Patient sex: M
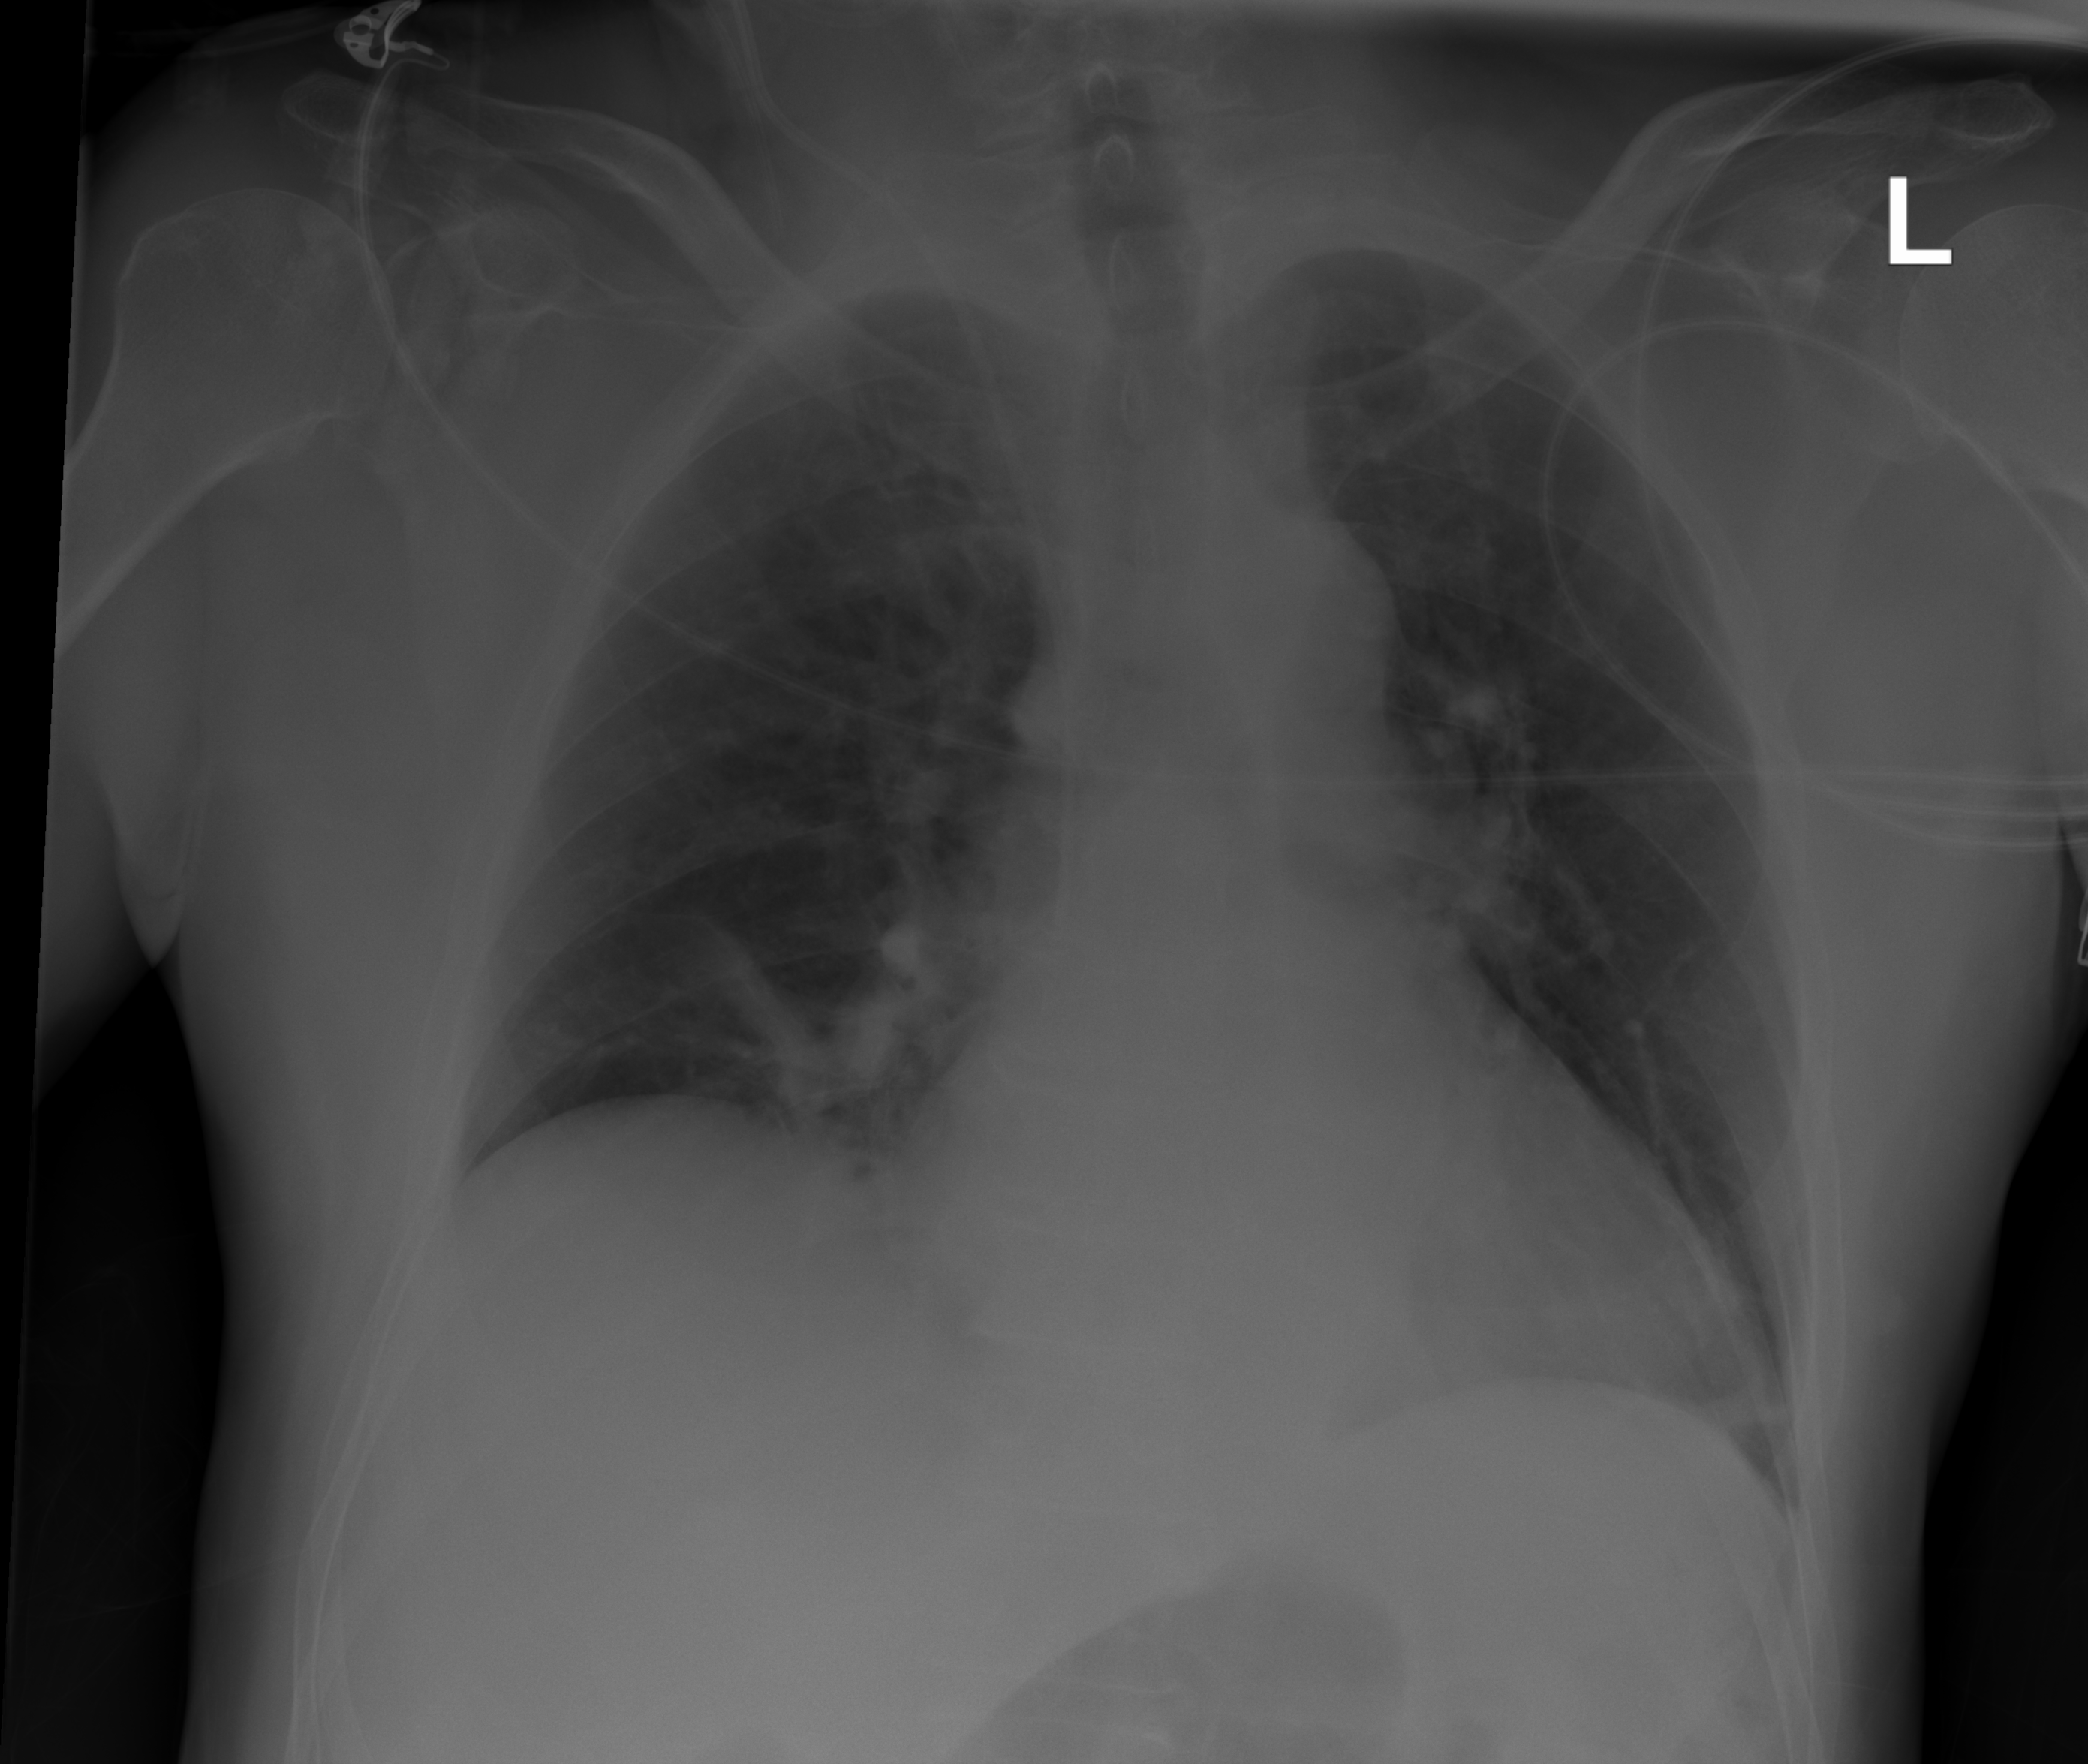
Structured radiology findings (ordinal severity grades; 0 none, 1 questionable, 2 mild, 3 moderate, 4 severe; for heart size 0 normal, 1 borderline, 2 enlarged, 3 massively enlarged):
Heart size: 2
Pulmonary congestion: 2
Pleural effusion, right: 0
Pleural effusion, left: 0
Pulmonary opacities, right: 0
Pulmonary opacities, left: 0
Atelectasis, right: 2
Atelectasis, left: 2